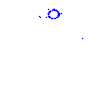
Particle: proton